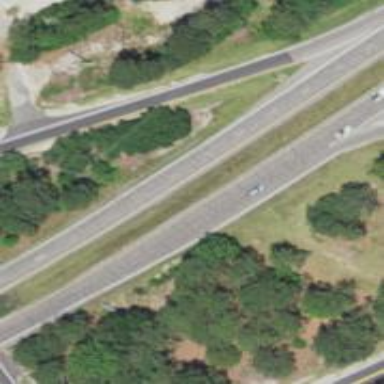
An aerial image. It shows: Trunk highway with expressway features.